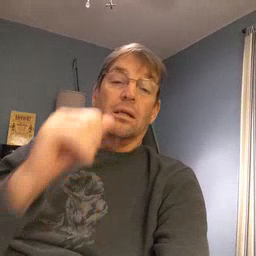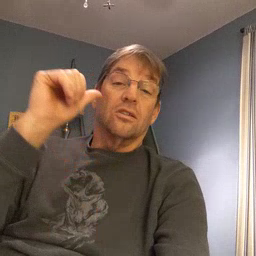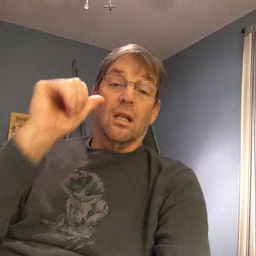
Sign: yesterday